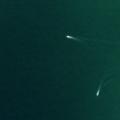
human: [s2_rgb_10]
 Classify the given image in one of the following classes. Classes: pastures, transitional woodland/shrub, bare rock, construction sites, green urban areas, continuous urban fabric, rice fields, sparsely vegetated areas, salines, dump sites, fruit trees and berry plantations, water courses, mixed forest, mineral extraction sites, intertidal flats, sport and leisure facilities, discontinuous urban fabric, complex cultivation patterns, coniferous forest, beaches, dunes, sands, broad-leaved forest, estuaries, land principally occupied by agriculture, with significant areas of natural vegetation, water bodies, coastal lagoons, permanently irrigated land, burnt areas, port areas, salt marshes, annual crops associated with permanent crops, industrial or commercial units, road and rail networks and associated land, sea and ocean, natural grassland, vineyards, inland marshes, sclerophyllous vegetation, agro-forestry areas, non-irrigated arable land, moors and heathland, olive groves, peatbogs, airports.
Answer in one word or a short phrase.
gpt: sea and ocean